Field crop: tomato
Growth stage: 1
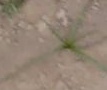
Species: cyperus